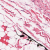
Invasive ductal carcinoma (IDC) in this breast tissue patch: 0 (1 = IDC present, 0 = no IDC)